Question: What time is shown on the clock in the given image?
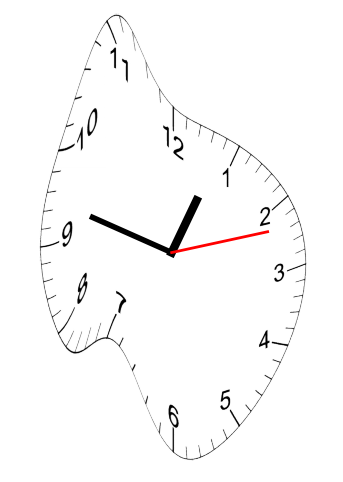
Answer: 12:47:12